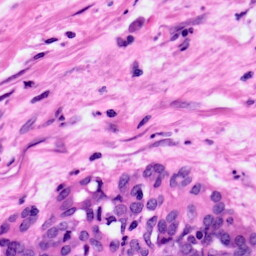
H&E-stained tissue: Pancreatic